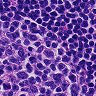
Metastatic tissue present: no